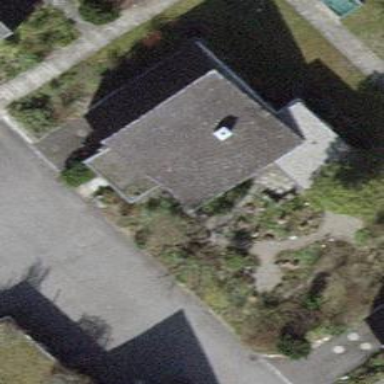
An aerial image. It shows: Detached building with saltbox-shaped roof.